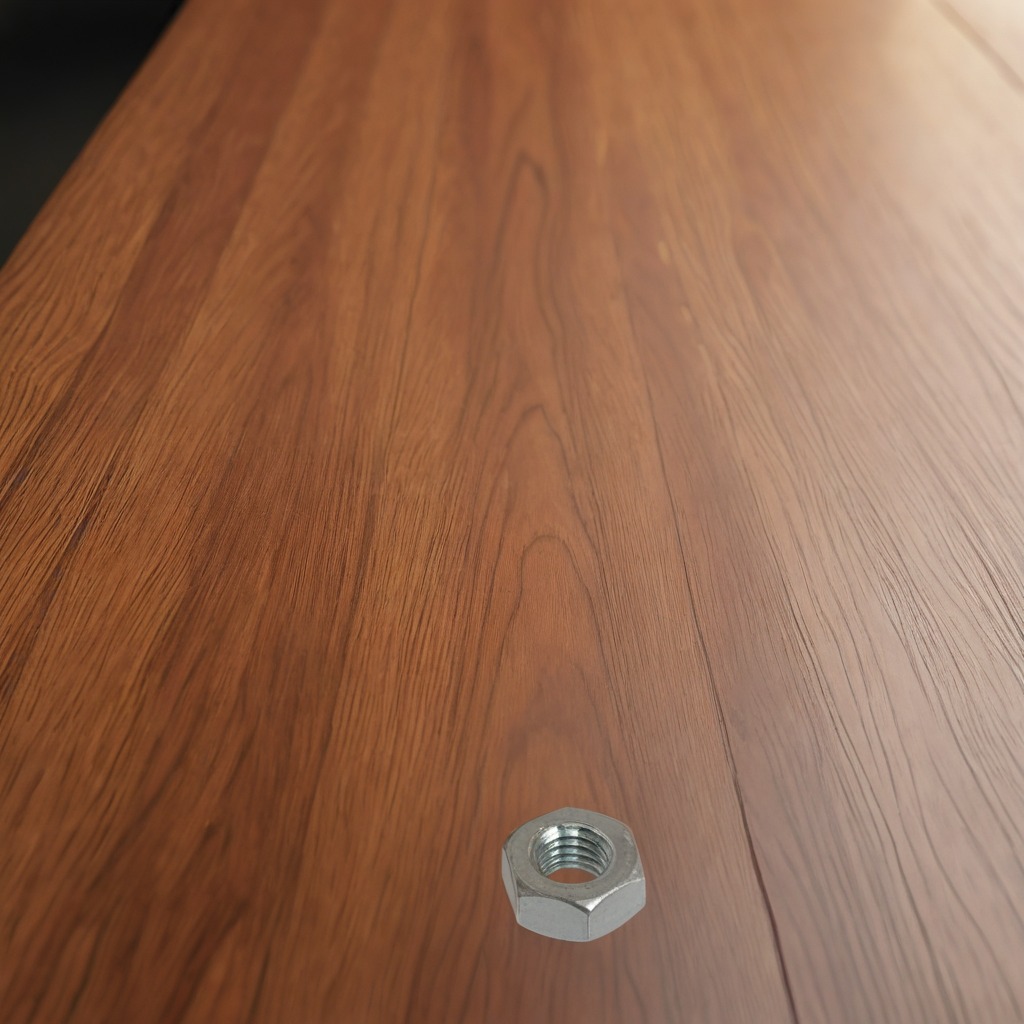
A metal nut is lying on the wooden table.